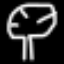
Label: mushroom